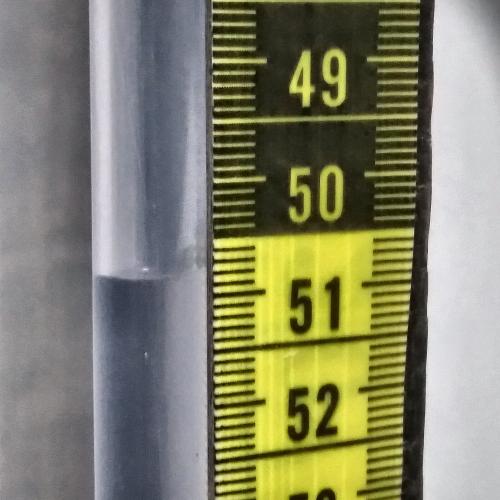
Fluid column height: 50.8 cm